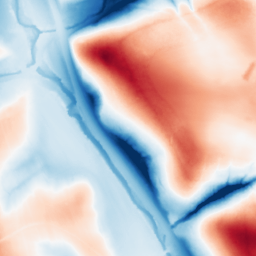
Category: multiscale
Decomposition family: dog_multiscale
Decomposition parameters: sigma_ratio: 2
n_scales: 6
base_sigma: 0.5
Upsampling method: regularized
Upsampling parameters: scale: 2
lambda_reg: 0.01
Upsampling scale: 2